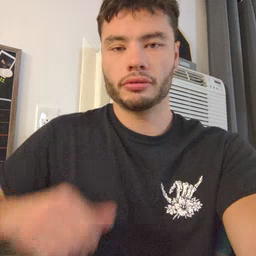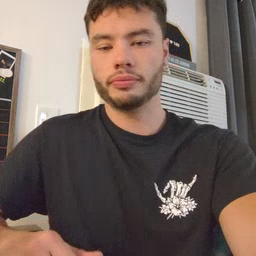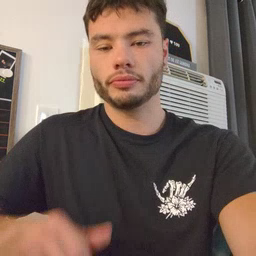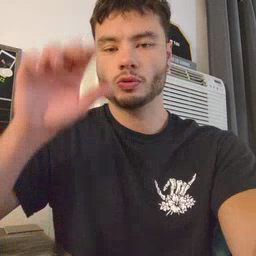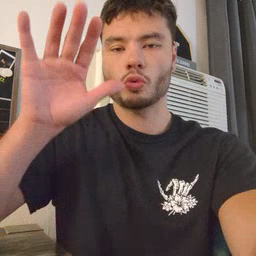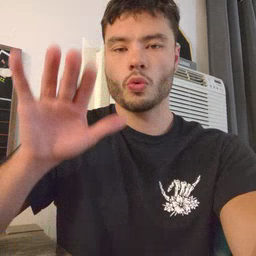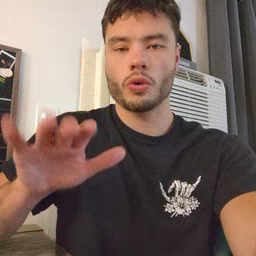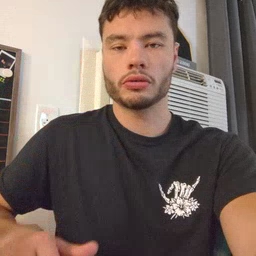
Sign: snow